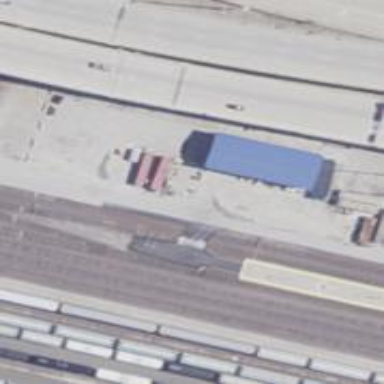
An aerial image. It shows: Railway siding with rails.